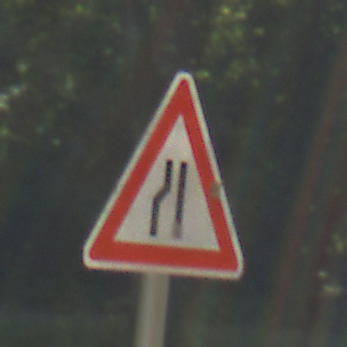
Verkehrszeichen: EinseitigVerengteFahrbahnLinks
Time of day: Midday
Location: Outdoor (RoadRail)
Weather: Clear
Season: NotSpecified
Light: Natural